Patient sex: M
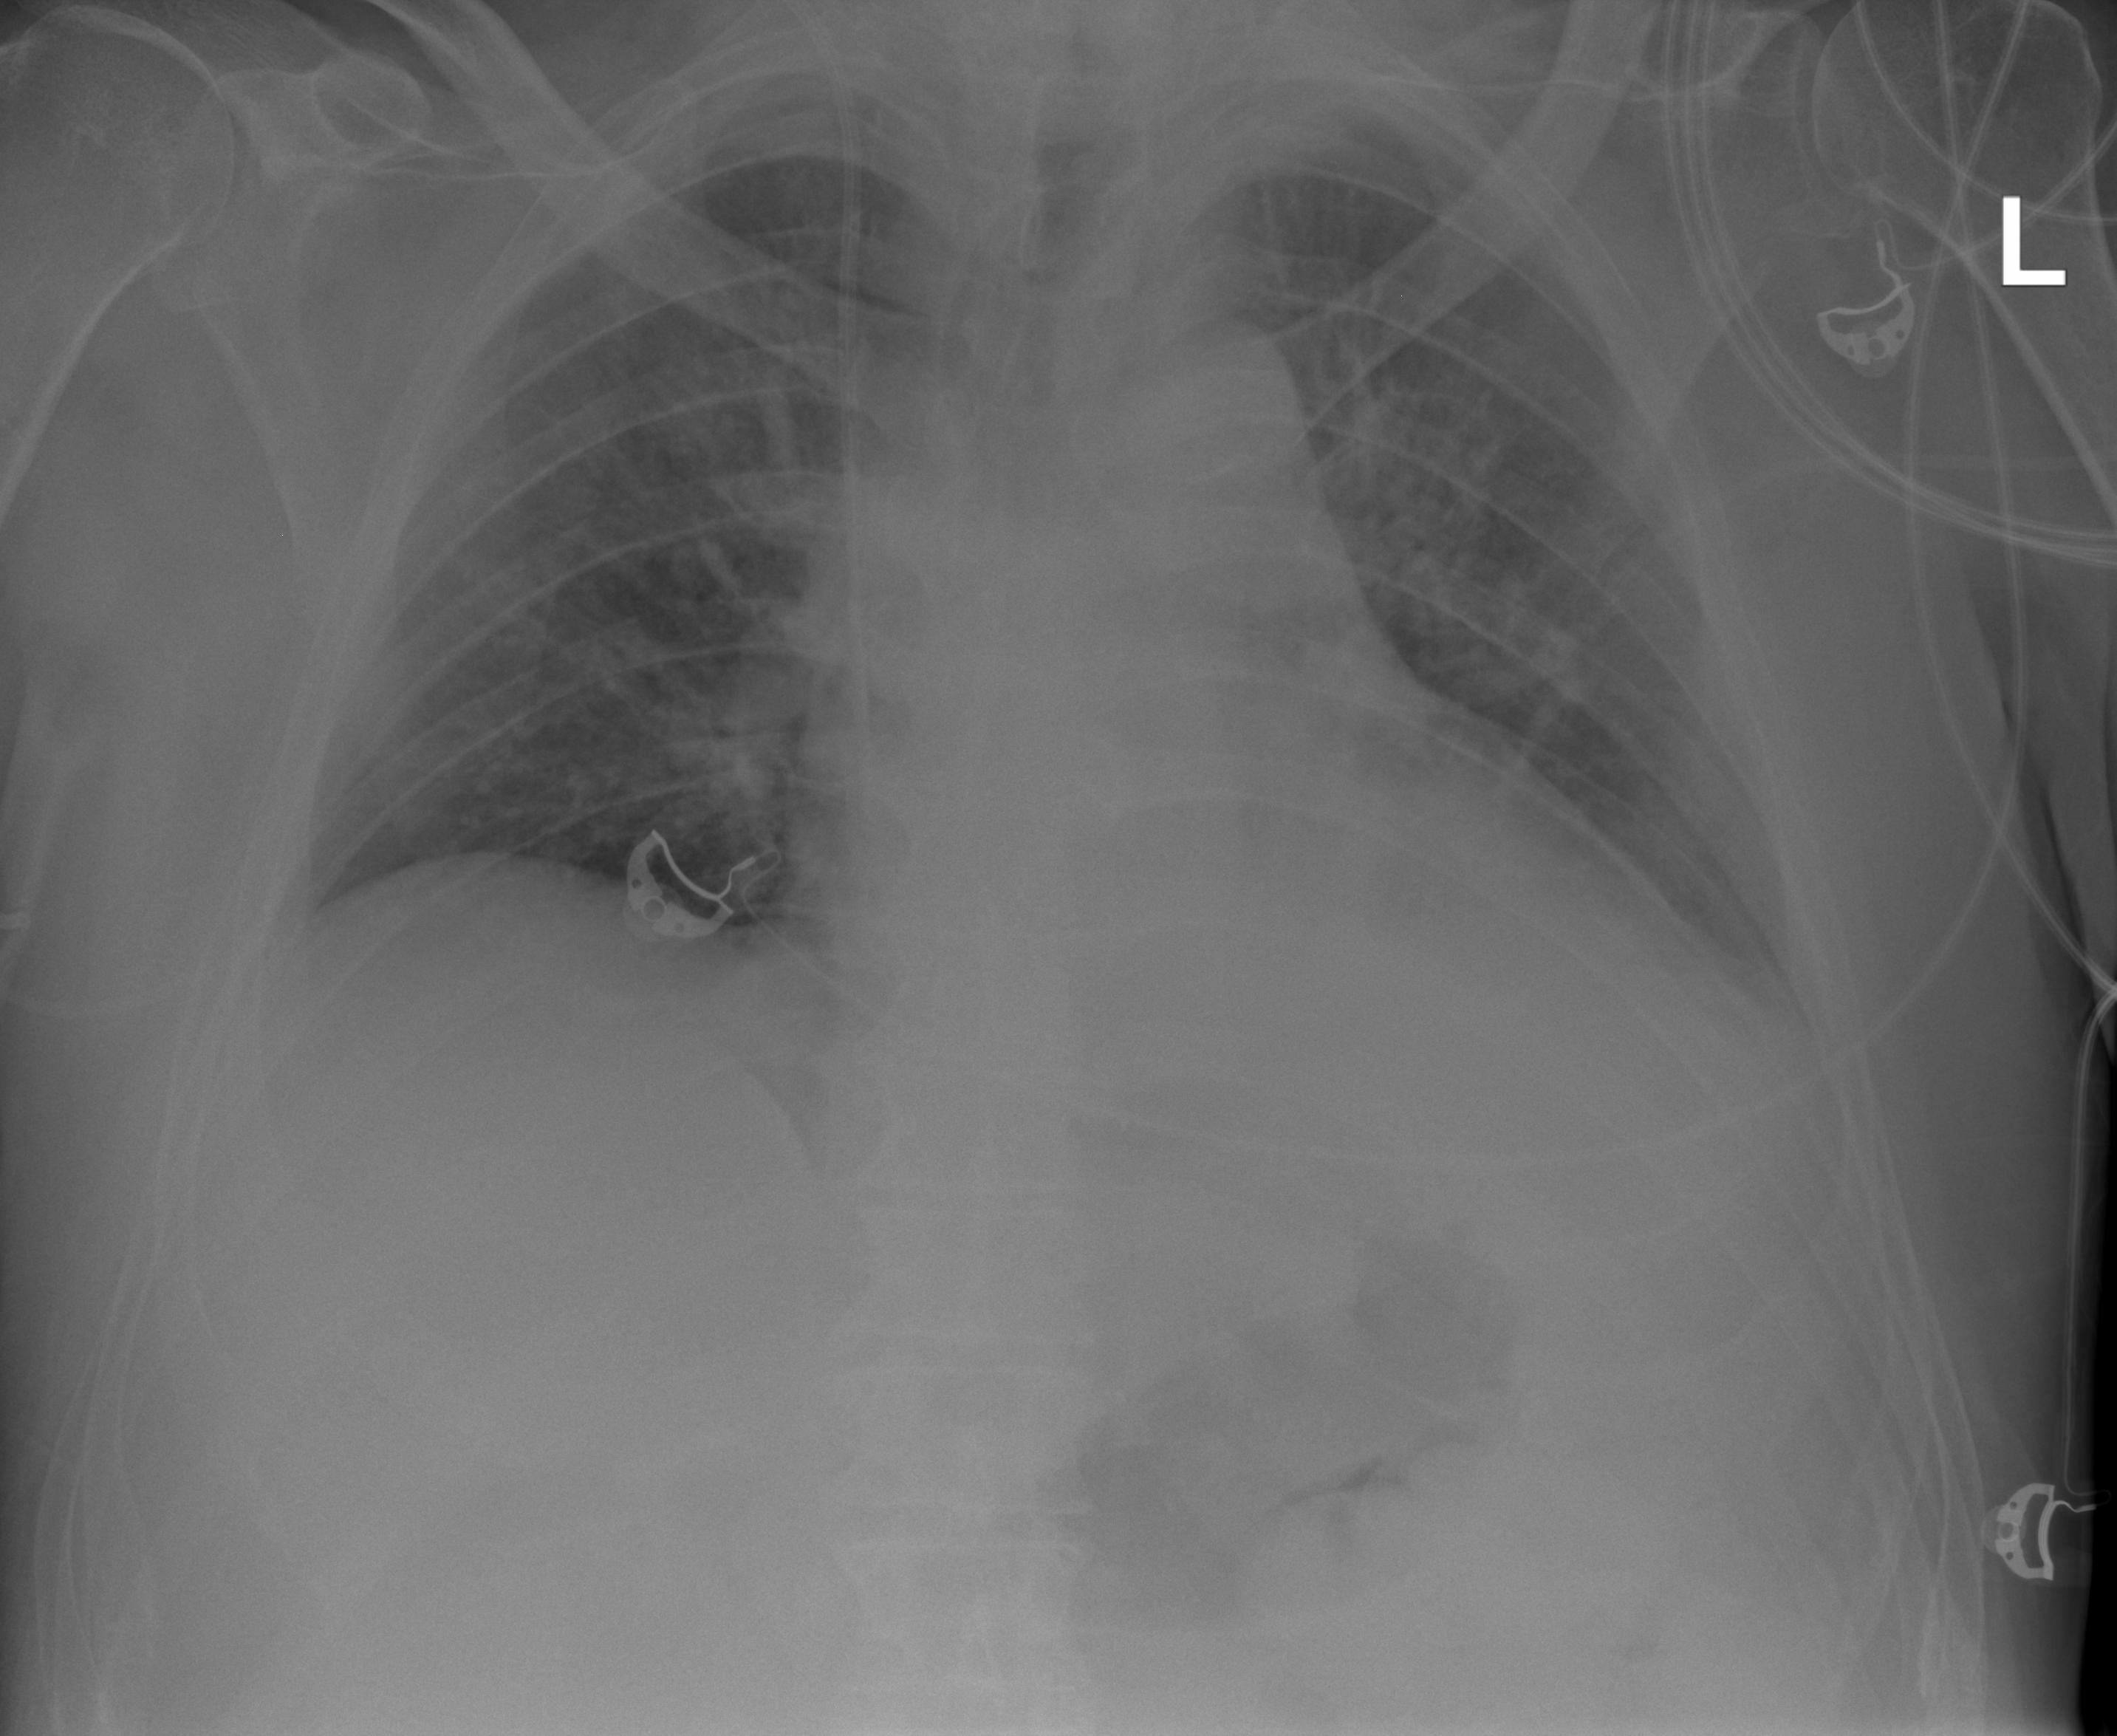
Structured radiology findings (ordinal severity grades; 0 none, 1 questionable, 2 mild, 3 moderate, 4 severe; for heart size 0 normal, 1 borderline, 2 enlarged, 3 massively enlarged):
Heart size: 2
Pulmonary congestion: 2
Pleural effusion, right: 0
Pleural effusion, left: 1
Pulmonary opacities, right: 2
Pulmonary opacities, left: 2
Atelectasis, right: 0
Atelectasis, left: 2